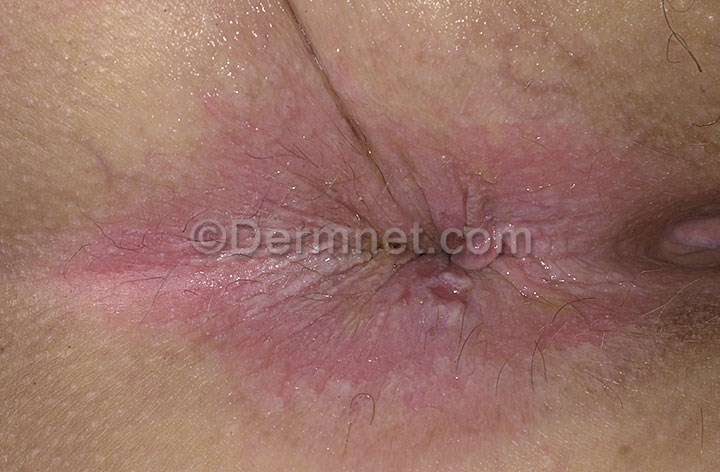
Disease: Psoriasis pictures Lichen Planus and related diseases